Question: Count the number of objects in the diagram.
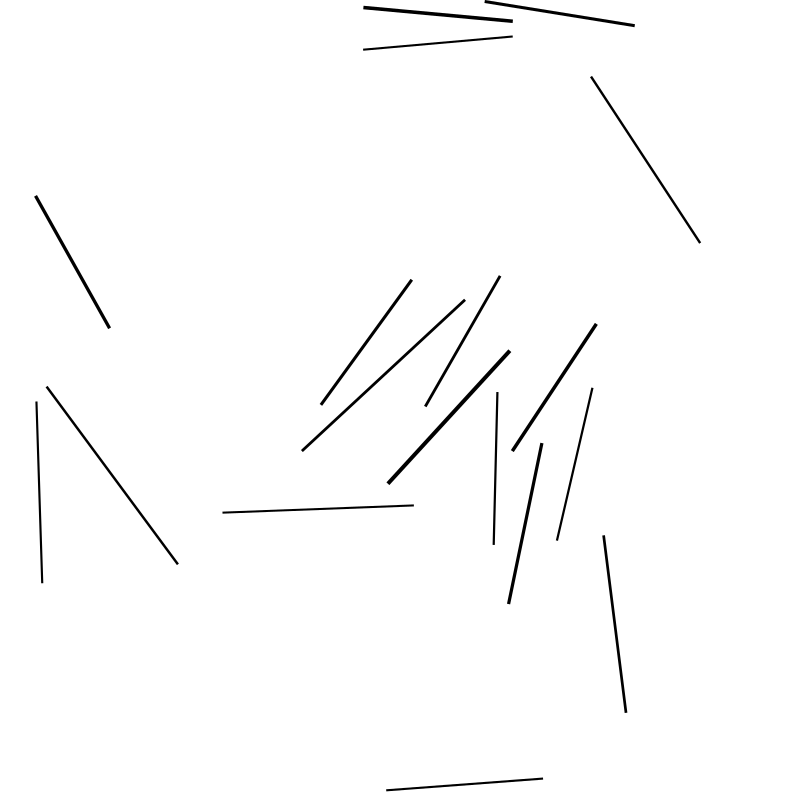
Answer: 18